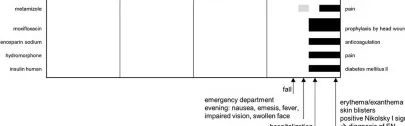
Timeline of the three known events with a detailed medication history of the last 4 weeks before the onset of the severe skin reaction on 9 July 2017. The black bars represent the daily intake of a drug, and the gray bars represent an intermittent or unknown intake. GBFDE, generalized bullous fixed drug eruption; EN, epidermal necrolysis.
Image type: chart (chart)